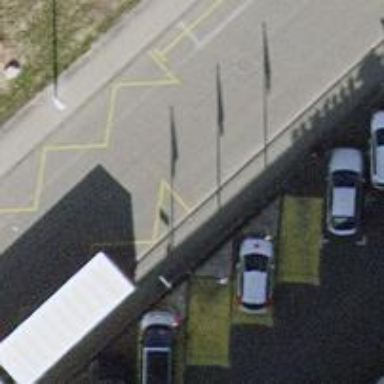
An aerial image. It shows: Sidewalk made of asphalt leading to platform for public transport.